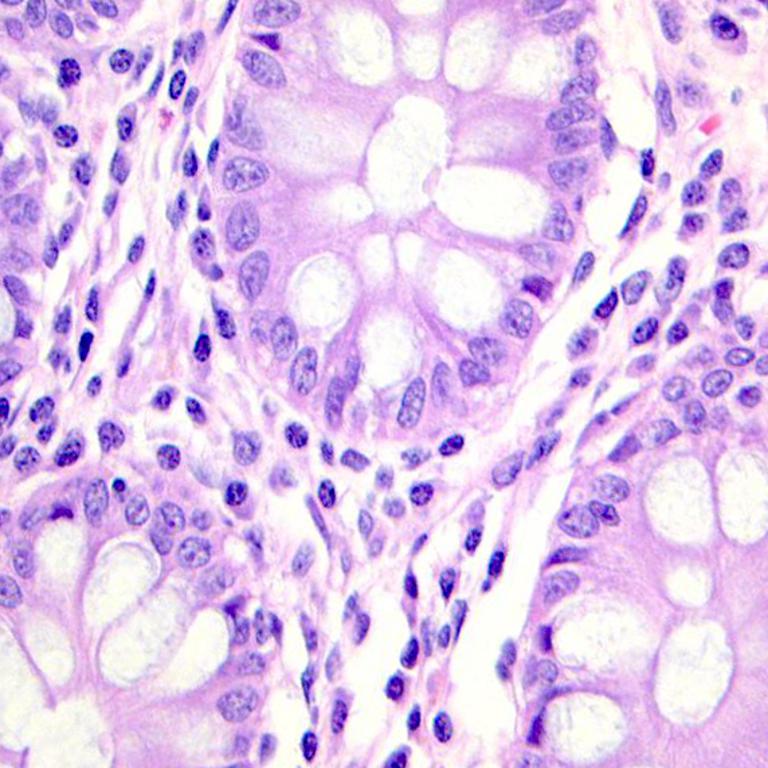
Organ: colon
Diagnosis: benign